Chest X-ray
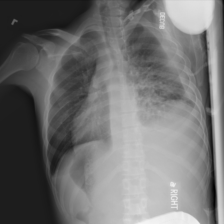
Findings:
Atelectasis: negative
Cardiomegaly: negative
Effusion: positive
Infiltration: positive
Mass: negative
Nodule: negative
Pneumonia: negative
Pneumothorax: negative
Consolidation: negative
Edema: negative
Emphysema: negative
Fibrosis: negative
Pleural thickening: negative
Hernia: negative